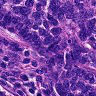
Metastatic tissue present: yes